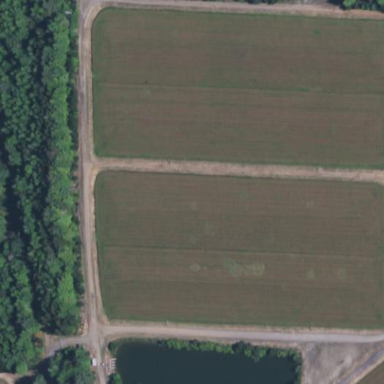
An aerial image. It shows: Farmland where cranberries are grown.